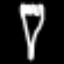
Label: fork